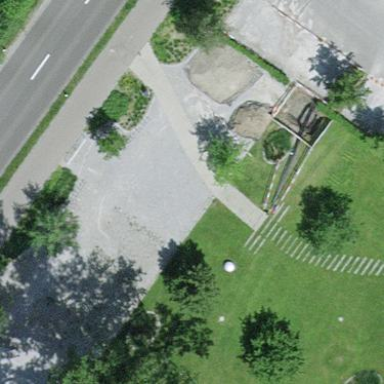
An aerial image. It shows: Bicycle parking area.